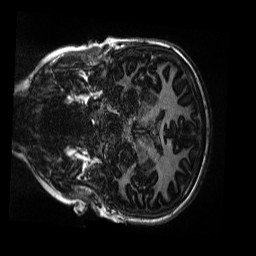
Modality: MP2RAGE
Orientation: coronal
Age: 11
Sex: female
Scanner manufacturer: siemens
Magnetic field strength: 3 T
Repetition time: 4 s
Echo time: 0.00303 s